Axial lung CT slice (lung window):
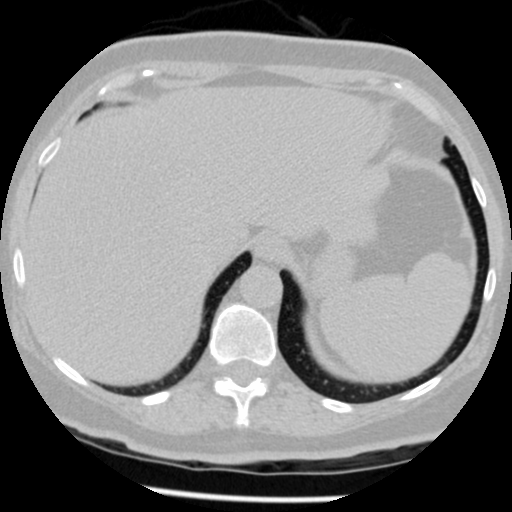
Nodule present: no